Question: I am having a problem while creating articles from the UI.
My task is to make a new page with "create an article" shown on the page and text fields with title and description and submit button when I press the submit button the article I typed in should be saved and when I go to the page where the articles are saved they should be there.
Error log:

This is my Cloud 9 code
'routes.rb':
'''
Rails.application.routes.draw do
# The priority is based upon order of creation: first created -> highest priority.
# See how all your routes lay out with "rake routes".
# You can have the root of your site routed with "root"
# root 'welcome#index'
resources :articles
root 'pages#home'
get 'about', to: 'pages#about'
'''
Articles controller ('articles_controller.rb'):
'''
class ArticlesController < ApplicationController
def new
@article = Article.new
end
end
'''
'new.html.erb' in articles folder in views:
'''
<h1>Create an article</h1>
<%= form_for @article do |f| %>
<% end %>
'''
Article model ('article.rb') :
'''
class Article
end
'''
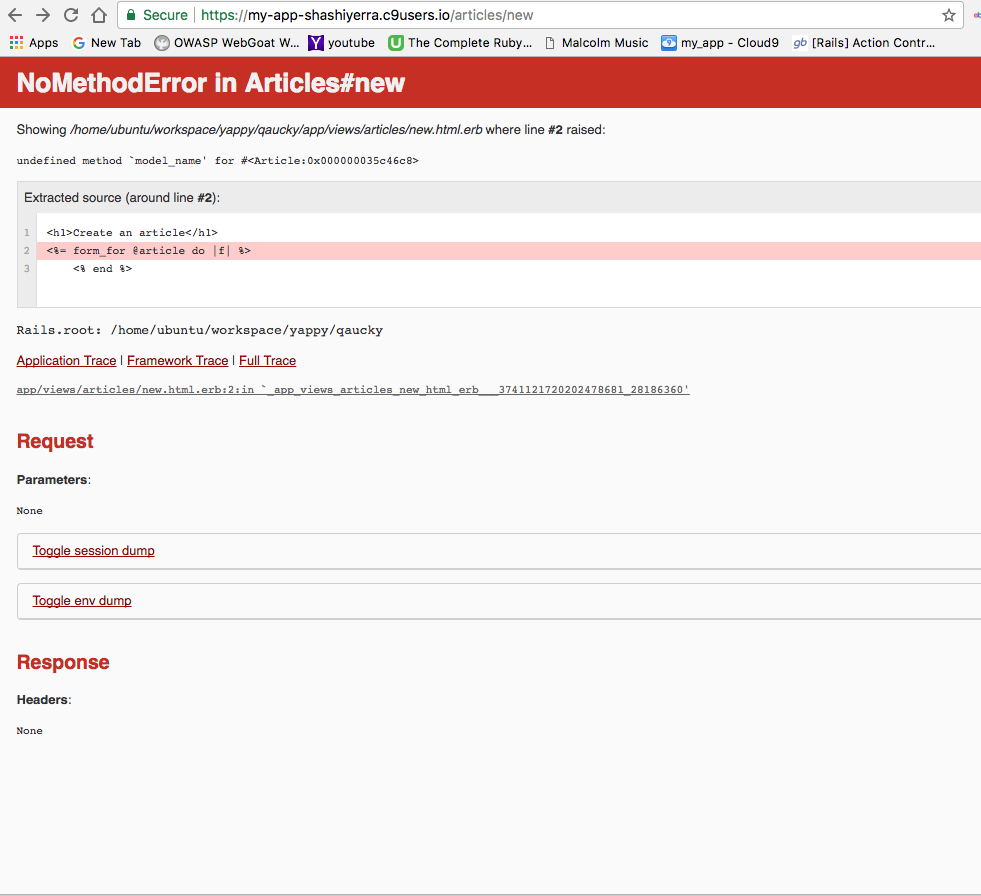
Answer: Is your 'Article' model a subclass of 'ActiveRecord::Base' ('ApplicationRecord' from Rails 5.x)?
'''
class Article < ActiveRecord::Base
end
'''